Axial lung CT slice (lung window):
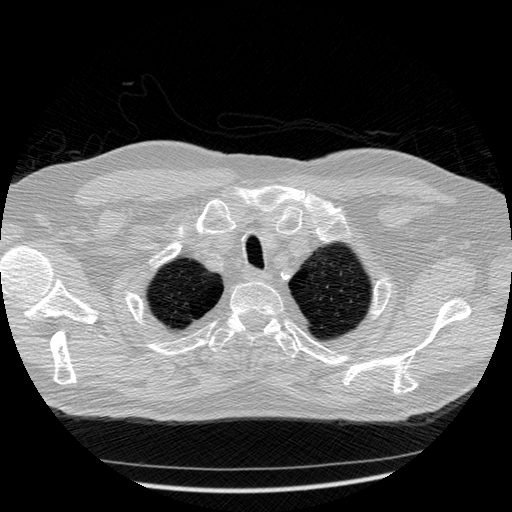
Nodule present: no